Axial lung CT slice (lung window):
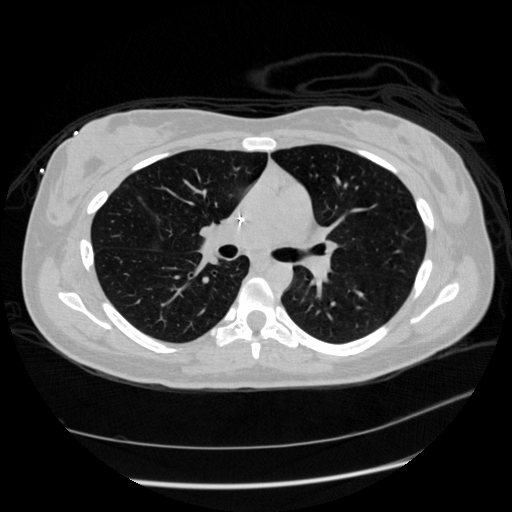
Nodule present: no